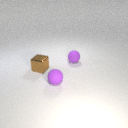
small purple rubber sphere to the right of small purple rubber sphere